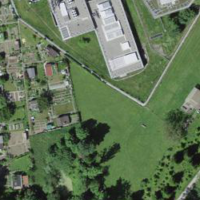
EUNIS habitat code: 53
Species observed at this site:
Juncus bufonius
Cornus sanguinea